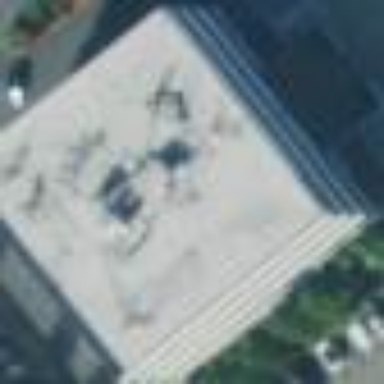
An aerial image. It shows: Flat-roofed building with tar paper roofing material.